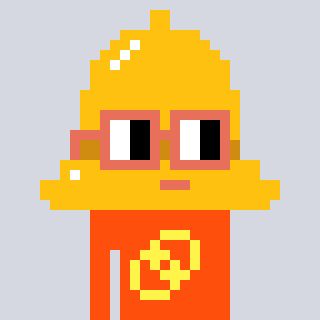
a pixel art character with square orange glasses, a bell-shaped head and a orange-colored body on a cool background